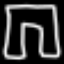
Label: pants